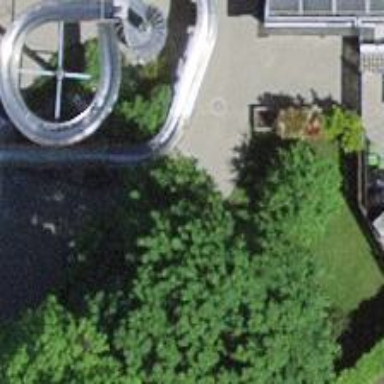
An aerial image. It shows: Water slide attraction.